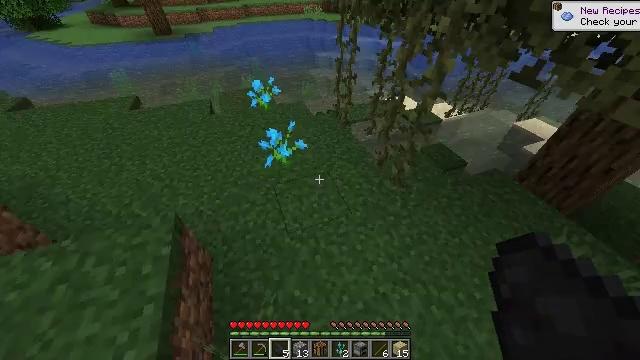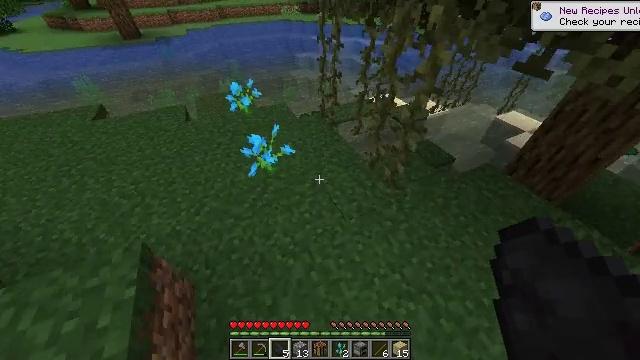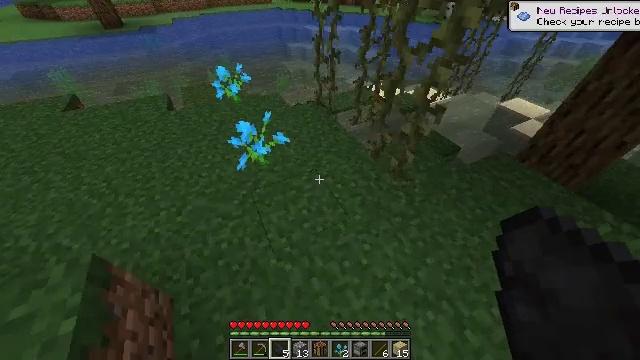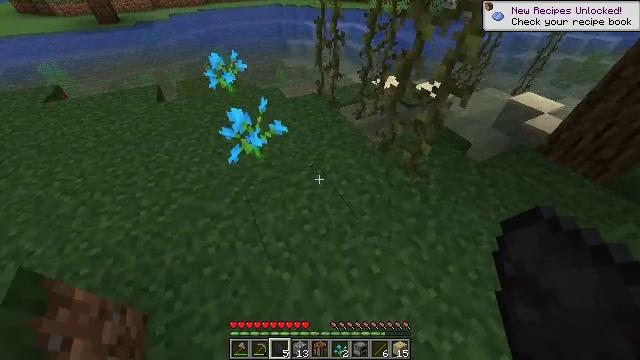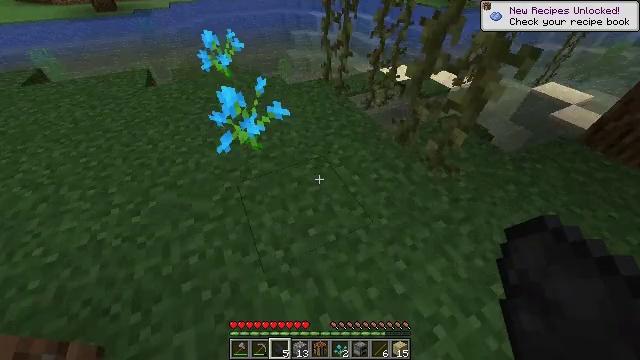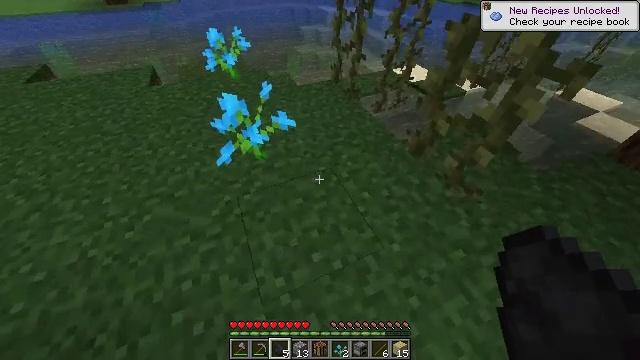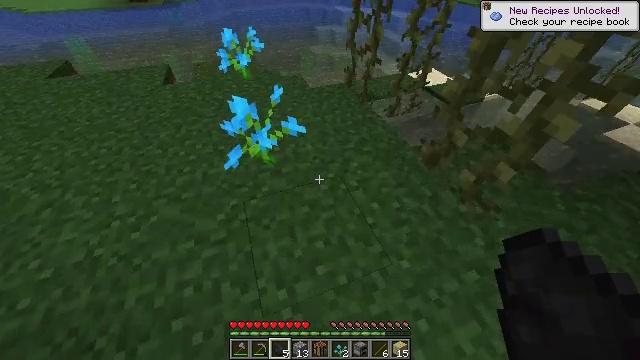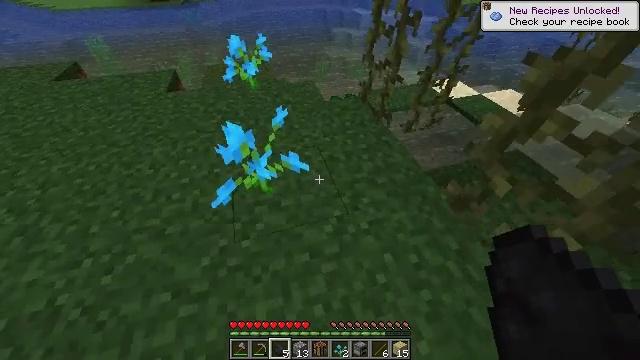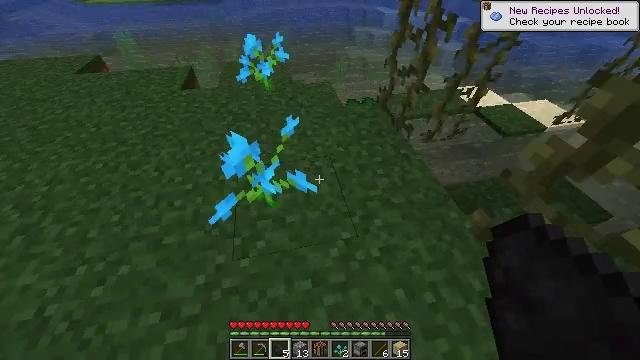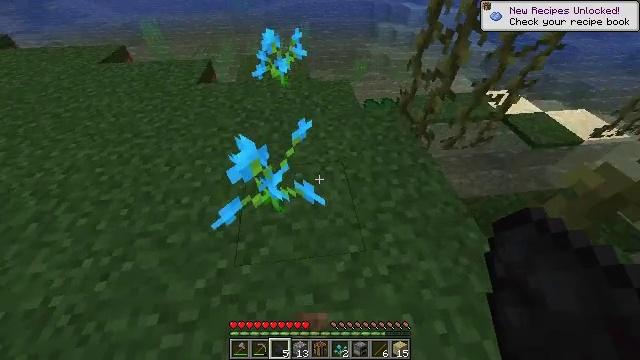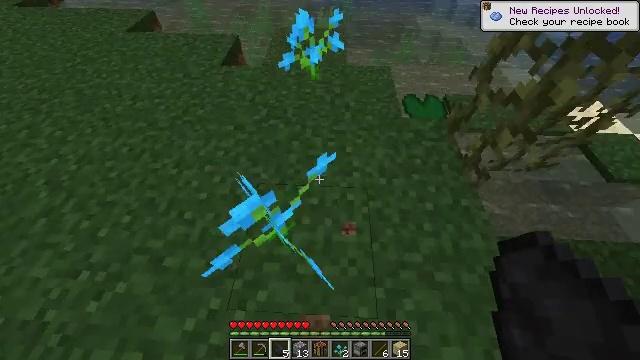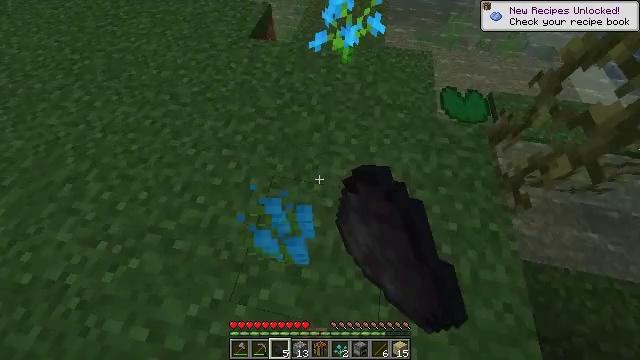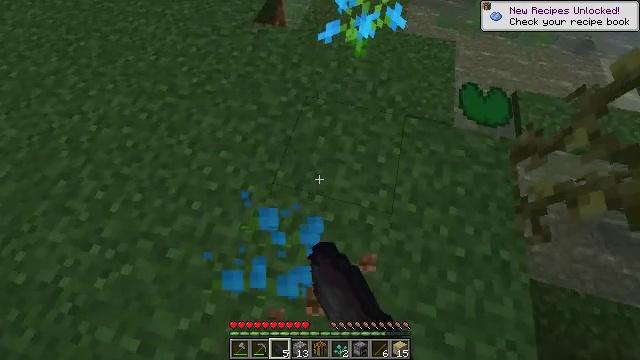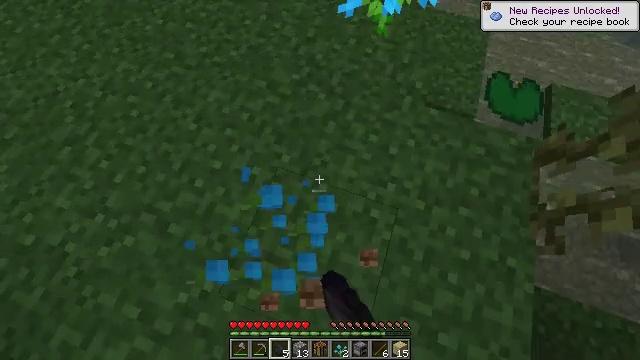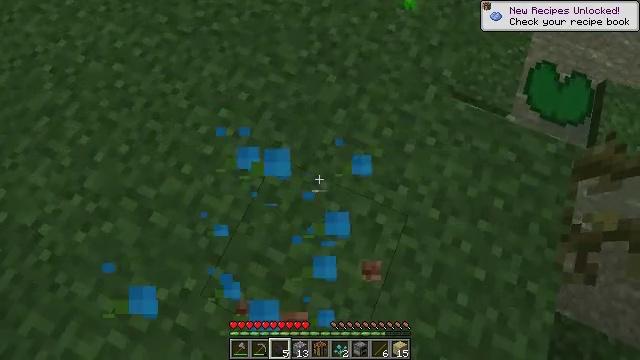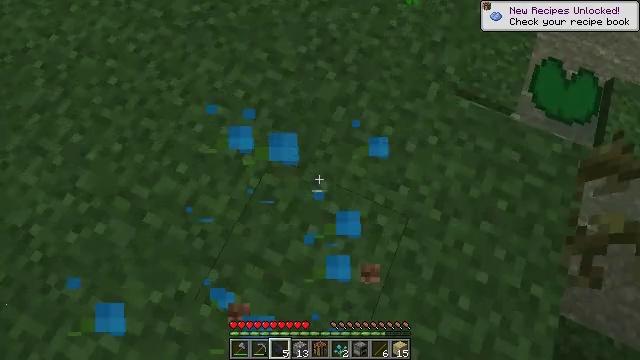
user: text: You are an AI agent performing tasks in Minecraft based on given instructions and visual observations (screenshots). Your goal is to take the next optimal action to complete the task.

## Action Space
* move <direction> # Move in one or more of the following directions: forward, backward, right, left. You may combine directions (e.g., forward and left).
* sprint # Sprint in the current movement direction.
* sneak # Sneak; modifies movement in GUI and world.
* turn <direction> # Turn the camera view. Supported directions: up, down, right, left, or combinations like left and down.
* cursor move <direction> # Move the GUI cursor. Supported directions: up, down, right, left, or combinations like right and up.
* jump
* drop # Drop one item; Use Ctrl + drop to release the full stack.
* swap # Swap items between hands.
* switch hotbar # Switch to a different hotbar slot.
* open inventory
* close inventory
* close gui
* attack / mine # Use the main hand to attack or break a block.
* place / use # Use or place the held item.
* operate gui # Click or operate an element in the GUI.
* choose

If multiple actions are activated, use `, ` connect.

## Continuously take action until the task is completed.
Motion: motion action
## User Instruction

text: Pick up a blue orchid.
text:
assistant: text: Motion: move forward, sprint, turn right
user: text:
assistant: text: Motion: move forward, sprint, turn right and down
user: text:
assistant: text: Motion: move forward, sprint
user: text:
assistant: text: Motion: move forward, sprint
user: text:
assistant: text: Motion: move forward, sprint, turn left
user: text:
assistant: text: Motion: move forward, sprint, turn left
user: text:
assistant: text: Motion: move forward, sprint, turn left
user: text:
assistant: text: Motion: move forward, sprint, turn left
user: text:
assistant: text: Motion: move forward, sprint, turn left
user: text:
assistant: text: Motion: move forward, sprint, turn left and down, attack / mine
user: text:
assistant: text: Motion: move forward, sprint, turn left and down, attack / mine
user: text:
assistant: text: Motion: turn left and down, attack / mine
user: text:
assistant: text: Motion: turn left and down
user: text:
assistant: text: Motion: turn left and down
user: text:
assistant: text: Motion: no_op
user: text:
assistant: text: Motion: no_op